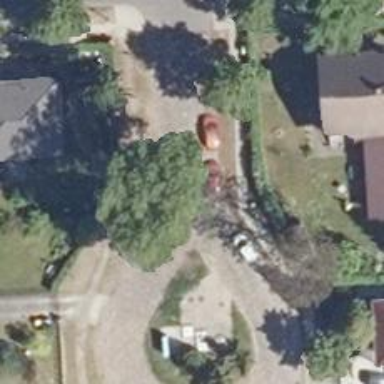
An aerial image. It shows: Residential road.